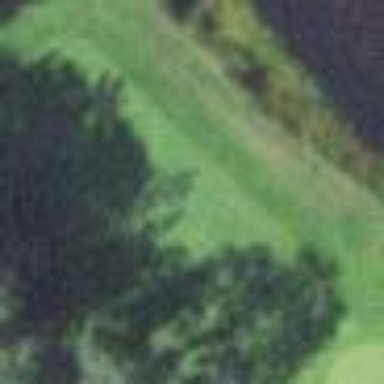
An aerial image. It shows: Golf fairway surrounded by grass.